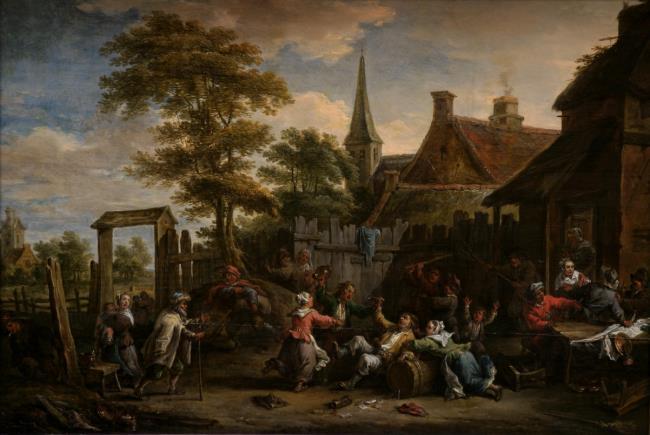
Title: Peasants brawling outside a tavern
Artist: manner of/after David Teniers (II) Bron: Ellis Dullaart (2016-07)
Earliest date: 1650
Latest date: 1749
Genre: painting
Iconography: Pomander
Keywords: genre, inn, company of peasants, old man, fighting, looking on, walking stick, playing card, barrel (container), garden fence, gateway (way through), church tower, chimney